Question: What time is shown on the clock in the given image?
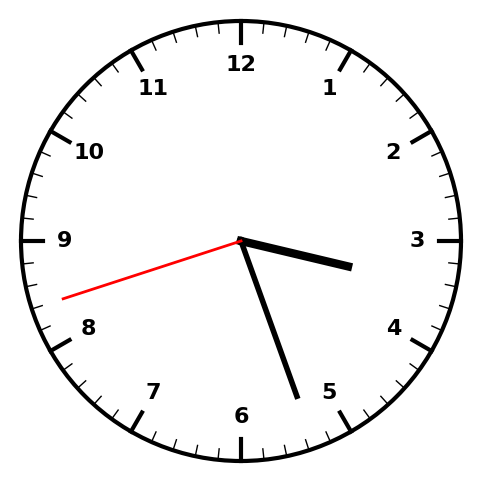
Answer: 03:26:42